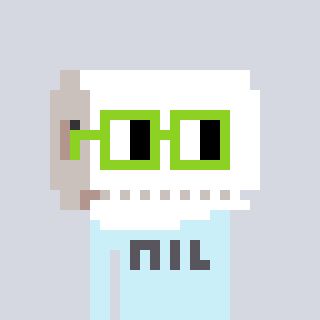
a pixel art character with square light green glasses, a toiletpaper-full-shaped head and a cold-colored body on a cool background